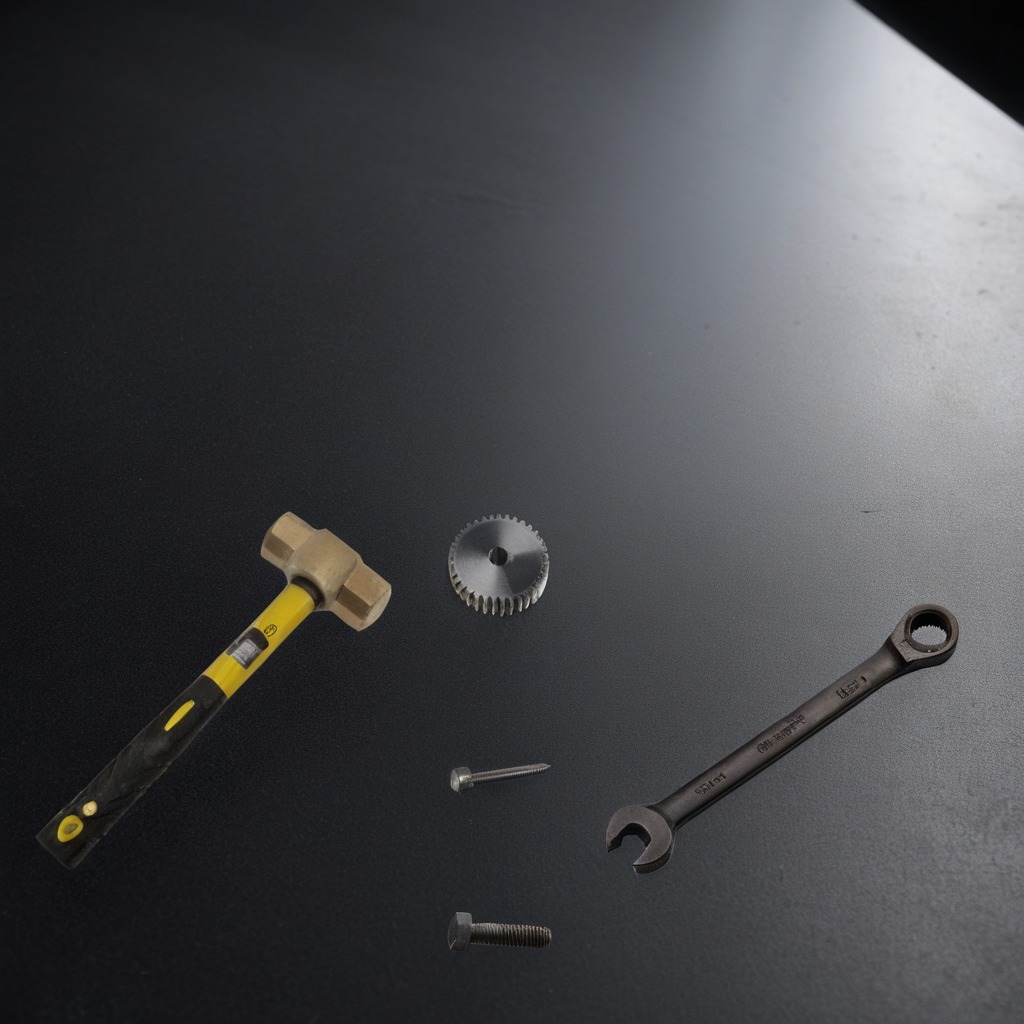
A steel gear with teeth, a hammer, an iron nail, a metal machine screw, and a wrench are lying on the clean granite tabletop.